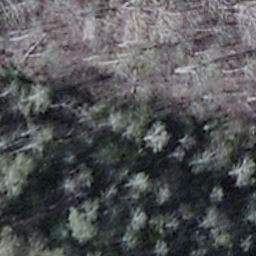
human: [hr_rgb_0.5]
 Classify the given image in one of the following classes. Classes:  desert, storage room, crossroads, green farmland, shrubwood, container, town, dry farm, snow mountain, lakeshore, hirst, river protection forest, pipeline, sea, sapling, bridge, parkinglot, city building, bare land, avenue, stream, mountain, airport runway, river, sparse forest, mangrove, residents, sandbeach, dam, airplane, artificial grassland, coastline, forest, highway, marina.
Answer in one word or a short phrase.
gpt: shrubwood